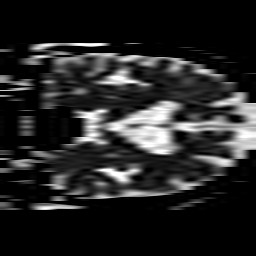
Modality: ADC
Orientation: coronal
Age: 73
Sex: male
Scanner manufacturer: philips
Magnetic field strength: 1.5 T
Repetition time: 4.632 s
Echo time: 0.07843 s